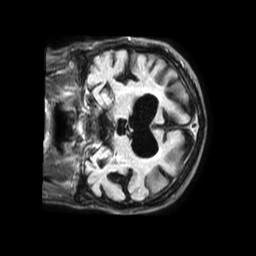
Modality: FLAIR
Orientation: coronal
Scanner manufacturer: philips
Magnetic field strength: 1.5 T
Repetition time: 6 s
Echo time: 0.1029 s